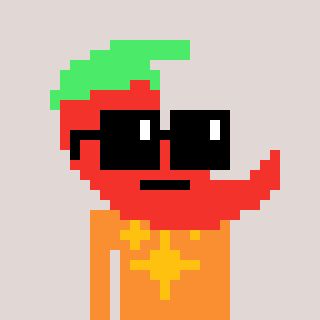
a pixel art character with square black sunglasses, a chilli-shaped head and a orange-colored body on a warm background